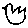
Label: bird